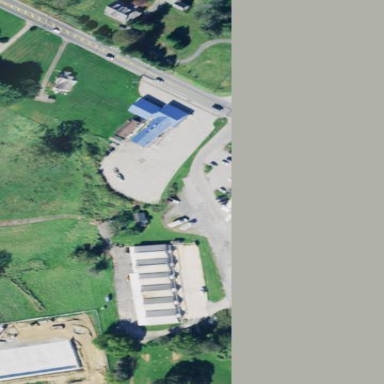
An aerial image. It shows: Farm auxiliary building.